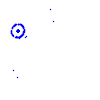
Particle: proton